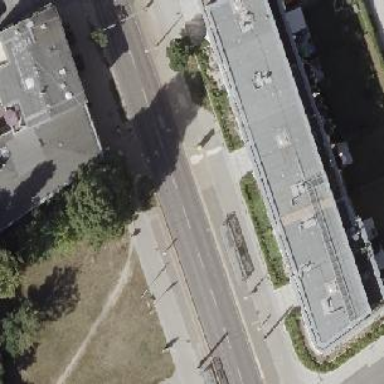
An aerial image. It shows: Secondary road with asphalt surface. There are separate sidewalks on both sides. Bicycle tracks are present as well.